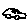
Label: car